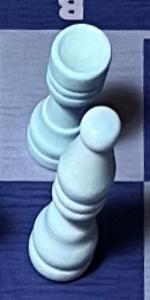
Label: Bishop_White